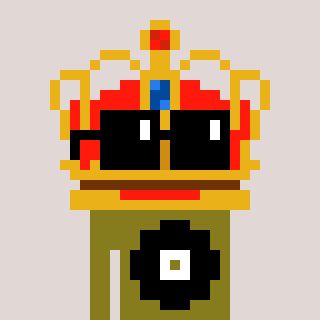
a pixel art character with square black sunglasses, a crown-shaped head and a gunk-colored body on a warm background